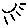
Label: sun